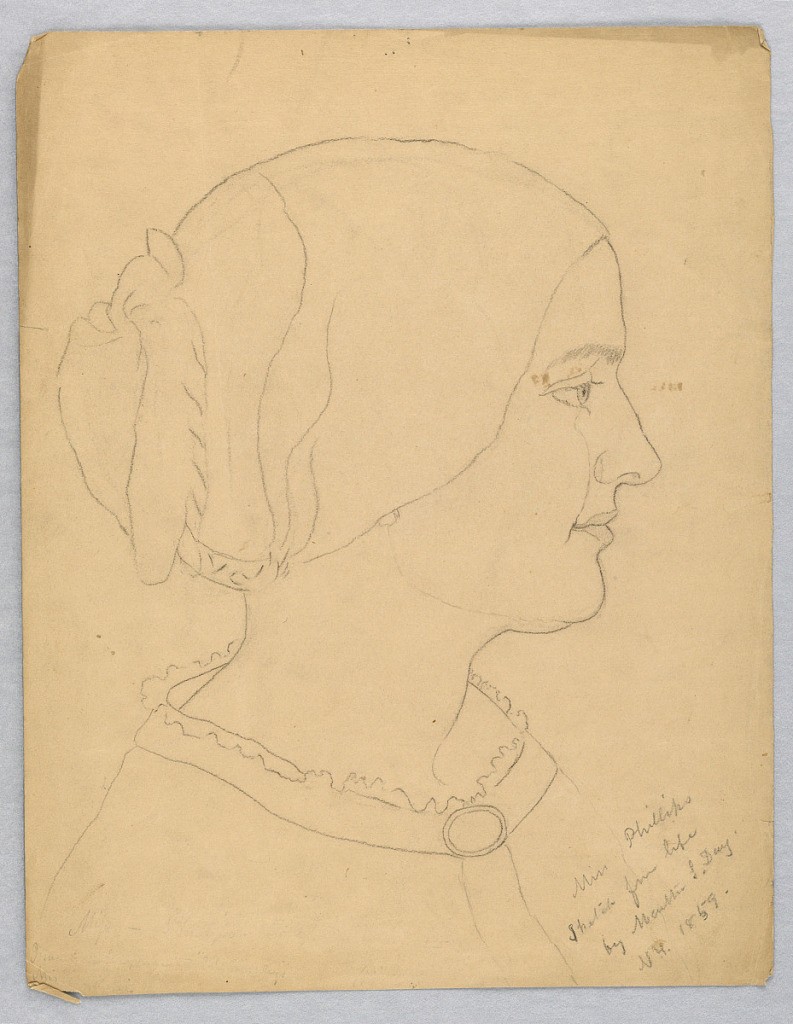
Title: Portrait of Miss Phillips
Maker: Martha S. Day
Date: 1859
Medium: Pencil on paper
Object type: Drawing
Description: Vertical rectangle. The sitter is seen in right profile; outline only. Inscribed, lower right (in pencil): "Miss Phillips / Sketch from life/ by Martha S. Day / N. Y. 1859." Inscription (erased), lower left. Verso: blotter of another sketch of a head.